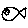
Label: fish